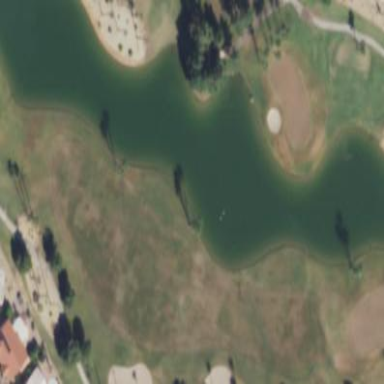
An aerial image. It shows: Water hazard on golf course. The hazard is natural water feature.